Field crop: maize
Growth stage: 2
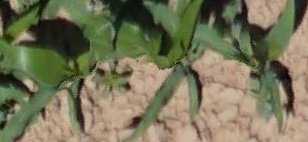
Species: maize